Question: I created a shortcut (.lnk) file on the desktop using the IShellLink interface similar to the code described at the bottom of <URL>.
So my assumption was that to remove this shortcut I could simply call <URL> on the .lnk file, but evidently it is not enough... if I do that I get a remnant of the shortcut file that looks like this:

But what is interesting is that if I browse files in the desktop folder, say with Windows Explorer, the .lnk file is not actually there. What I see is some artifact on the desktop GUI surface.
Any idea how to remove a shortcut (the way Microsoft wants it done?)
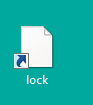
Answer: OK, per suggestion above, here's the API that needs to be called afterwards to refresh the shell:
'''
SHChangeNotify(SHCNE_DELETE, SHCNF_PATH | SHCNF_FLUSHNOWAIT, pDeletedFilePath, NULL);
'''